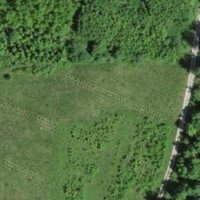
EUNIS habitat code: 45
Species observed at this site:
Tussilago farfara